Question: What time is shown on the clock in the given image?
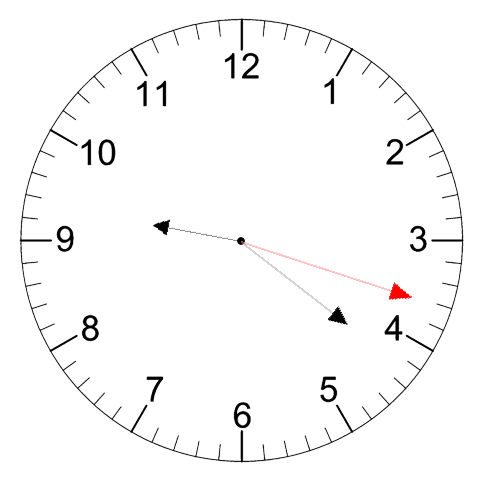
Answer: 09:21:18